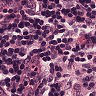
Metastatic tissue present: no